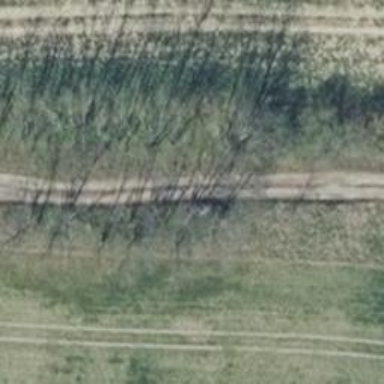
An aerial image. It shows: Row of deciduous broadleaved trees.